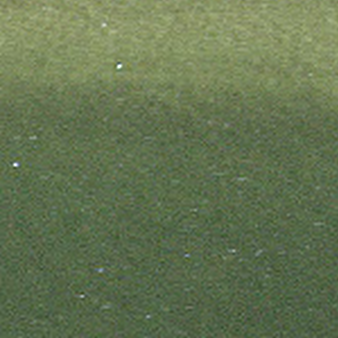
Label: other